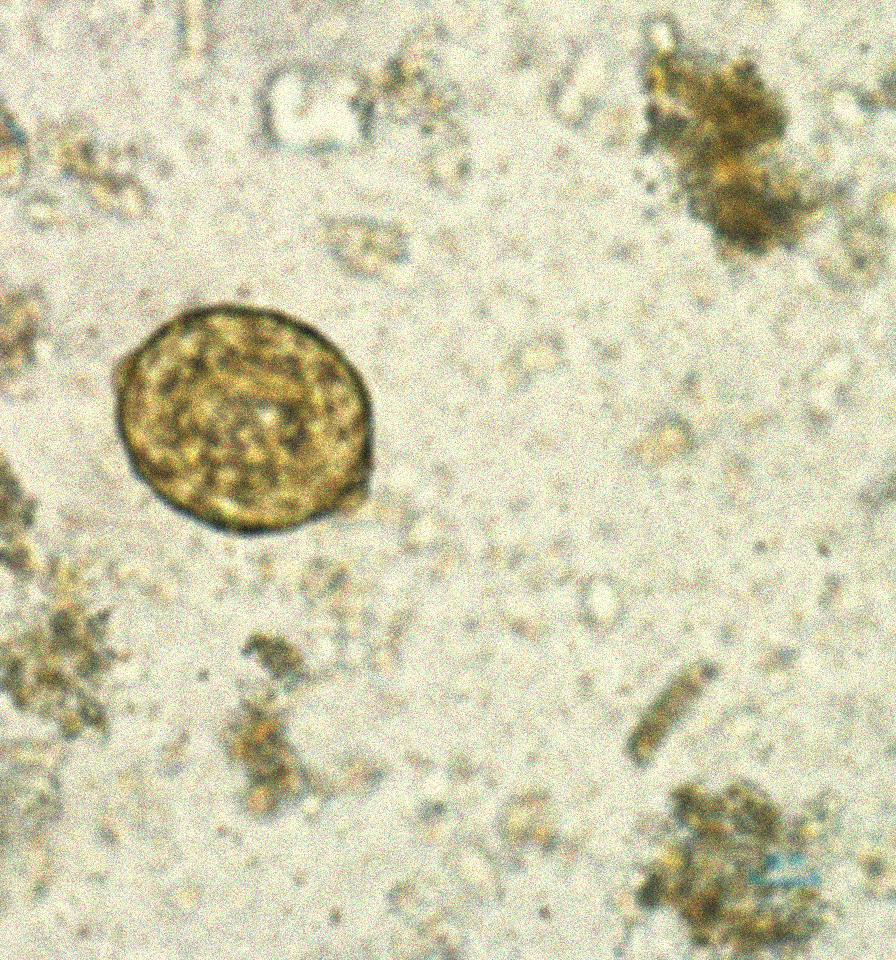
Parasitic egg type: Ascaris lumbricoides